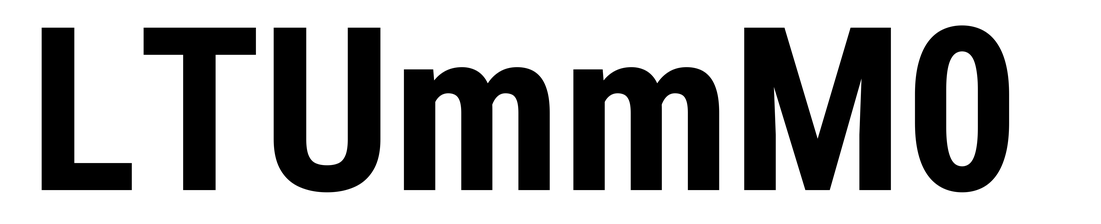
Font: Roboto_Condensed_Bold